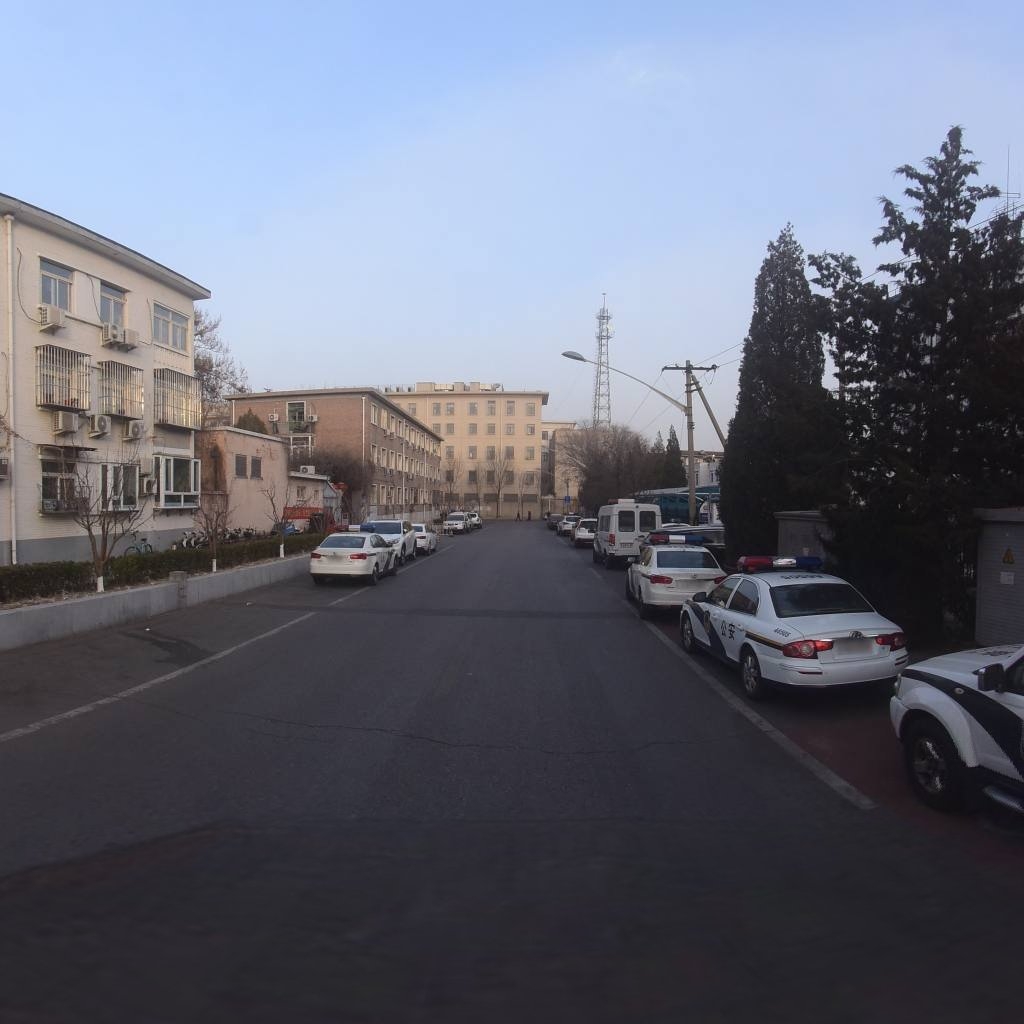
Region: Xicheng
Road damage annotations: transverse crack, transverse crack